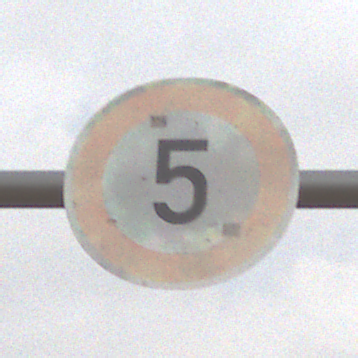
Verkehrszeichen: Geschwindigkeit5
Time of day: MorningAfternoon
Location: Outdoor (Nature)
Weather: Overcast
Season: NotSpecified
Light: Natural